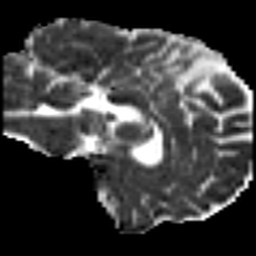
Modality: MD
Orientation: sagittal
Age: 44
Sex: female
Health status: healthy
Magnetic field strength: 3 T
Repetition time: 8.4 s
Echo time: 0.0926 s